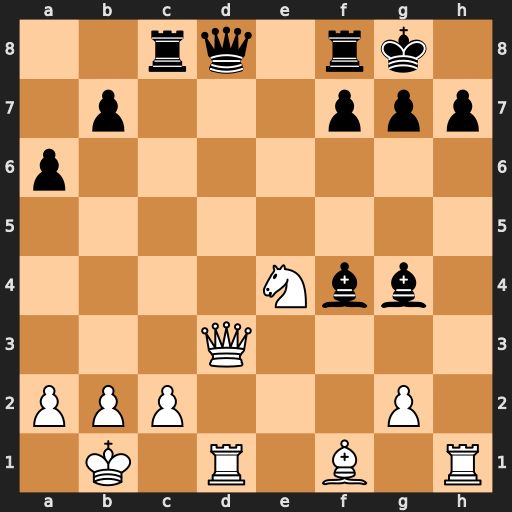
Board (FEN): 2rq1rk1/1p3ppp/p7/8/4Nbb1/3Q4/PPP3P1/1K1R1B1R
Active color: w
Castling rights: -
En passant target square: -
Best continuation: Nf6+ gxf6 Qxh7#